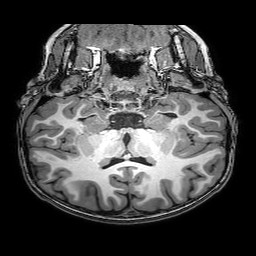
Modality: T1w
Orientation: sagittal
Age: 7
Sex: male
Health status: healthy